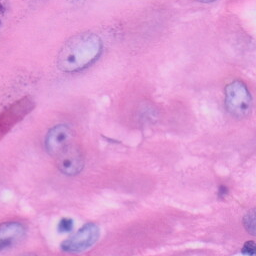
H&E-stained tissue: Skin